Question: I'm using highstocks to display a chart.
X axis is a datetime..
This is what I get:

Did anybody ran into this?
Here's my data:
'''
[
{
"data":[
[
1409846712000,
1
],
[
1410078016000,
2
]
],
"color":"#14baaa",
"name":"Bought"
}
]
'''
And here's a fiddle: <URL>
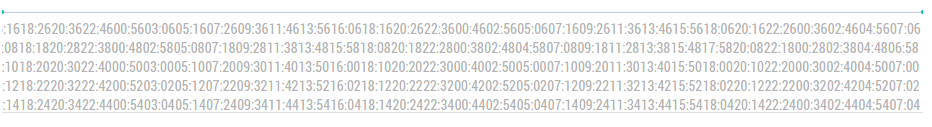
Answer: Your data is made of two x-coordinates, '1409846712000' and '1410078016000', which are UNIX timestamps in milliseconds, representing a time range between 2014-09-04 and 2014-09-07.
This means the maximum possible number of ticks is 231,304,000. Your current 'tickInterval' setting is '200000', so the number of ticks the chart is trying to display is 1,156 (= 231,304,000 / 200,000), which is obviously way more than it can fit in any readable manner.
Consider increasing the 'tickInterval' setting to show a more reasonable number of ticks, for example '30000000', which is the equivalent of about 8 ( 231,304,000 / 30,000,000) ticks.
## See jsFiddle demo